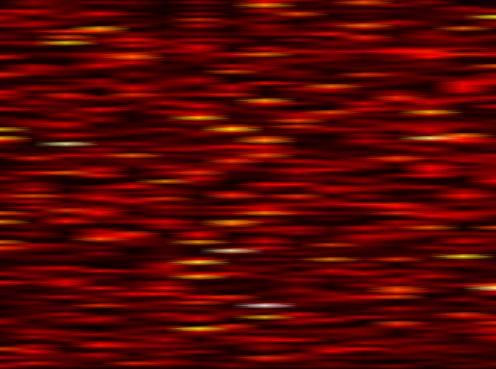
Label: FOFDM